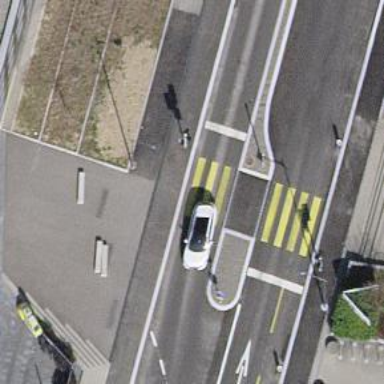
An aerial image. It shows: Zebra crossing with central island.